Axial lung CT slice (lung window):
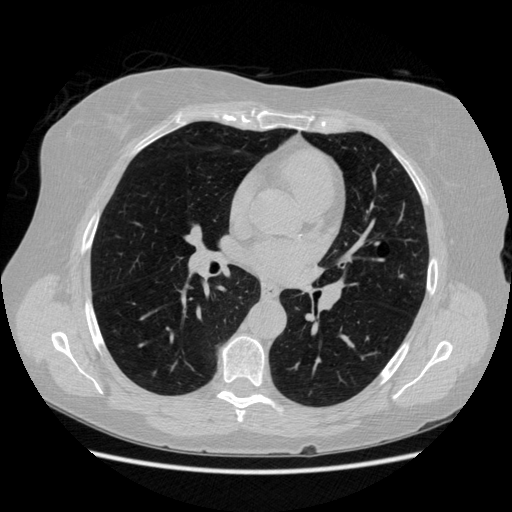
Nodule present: no